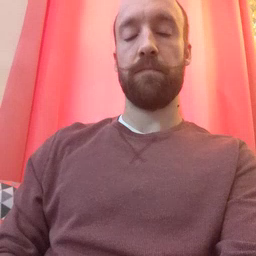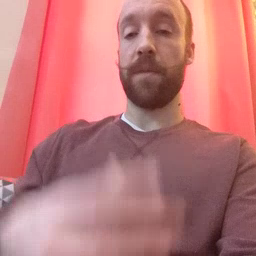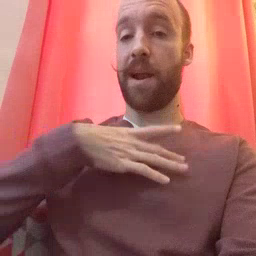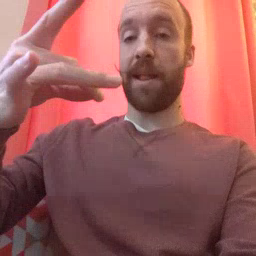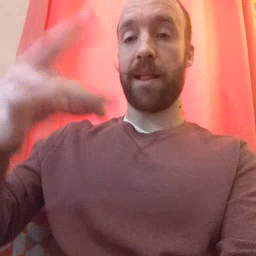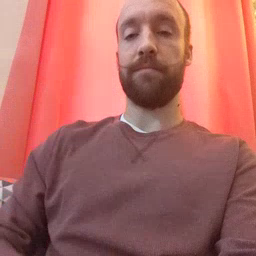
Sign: like